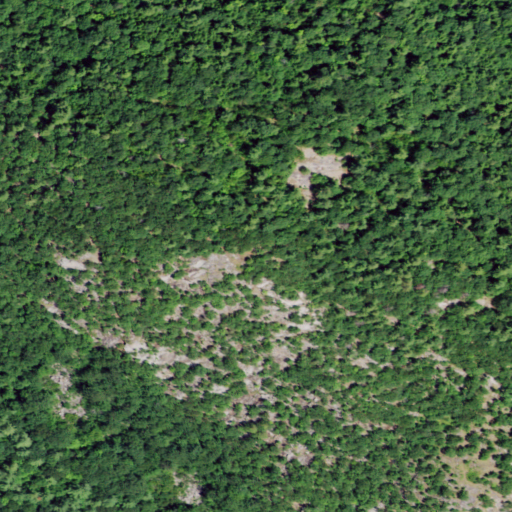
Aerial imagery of mountain in New York named Hackensack Mountain containing evergreen forest, mixed forest, and deciduous forest